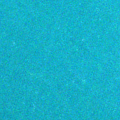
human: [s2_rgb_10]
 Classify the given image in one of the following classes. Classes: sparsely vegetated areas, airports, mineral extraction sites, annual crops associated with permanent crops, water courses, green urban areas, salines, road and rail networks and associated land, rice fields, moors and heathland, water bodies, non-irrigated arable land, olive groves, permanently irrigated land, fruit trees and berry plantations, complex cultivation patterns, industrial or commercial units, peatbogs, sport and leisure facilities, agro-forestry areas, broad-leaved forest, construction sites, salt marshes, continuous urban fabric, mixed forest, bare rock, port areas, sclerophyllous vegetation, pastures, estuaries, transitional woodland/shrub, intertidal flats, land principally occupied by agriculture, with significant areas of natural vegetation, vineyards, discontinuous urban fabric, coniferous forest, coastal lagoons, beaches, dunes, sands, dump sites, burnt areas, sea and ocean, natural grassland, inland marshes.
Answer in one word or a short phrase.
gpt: sea and ocean